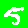
Digit: 5